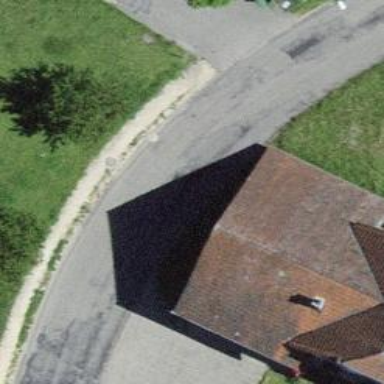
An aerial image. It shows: Tertiary road with sidewalk on the left.